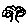
Label: tree